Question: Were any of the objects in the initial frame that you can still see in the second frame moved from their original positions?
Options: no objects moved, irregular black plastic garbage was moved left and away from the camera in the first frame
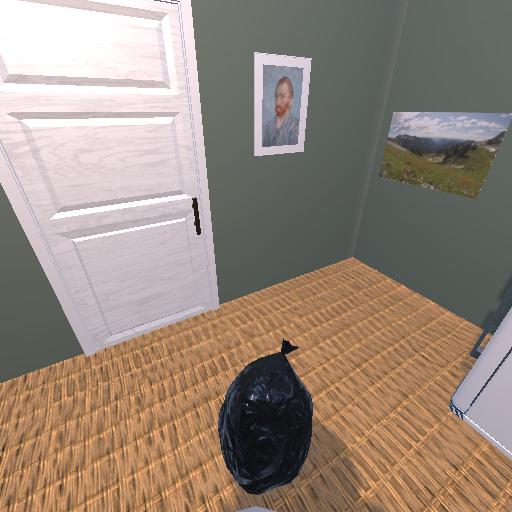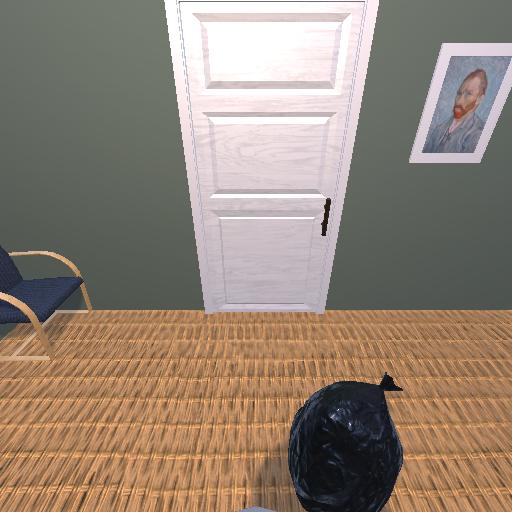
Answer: no objects moved